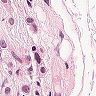
Metastatic tissue present: yes